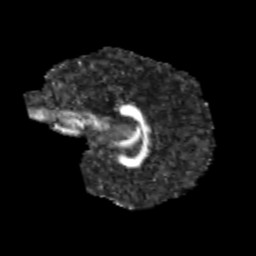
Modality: FA
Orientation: sagittal
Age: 13
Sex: female
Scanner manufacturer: siemens
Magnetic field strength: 3 T
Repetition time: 3.8 s
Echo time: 0.07 s